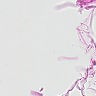
Metastatic tissue present: no